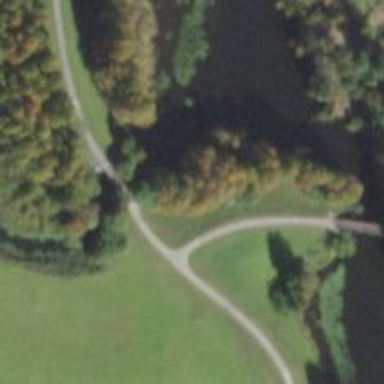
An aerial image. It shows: Footway bridge.